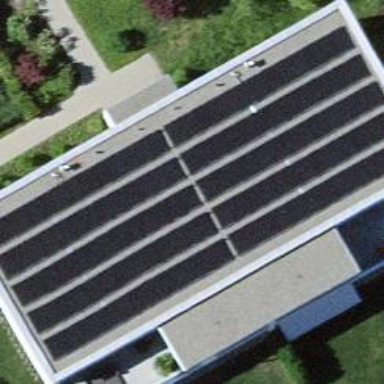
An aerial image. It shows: Solar power generator.